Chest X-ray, PA view. Patient: 54 years old, sex M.
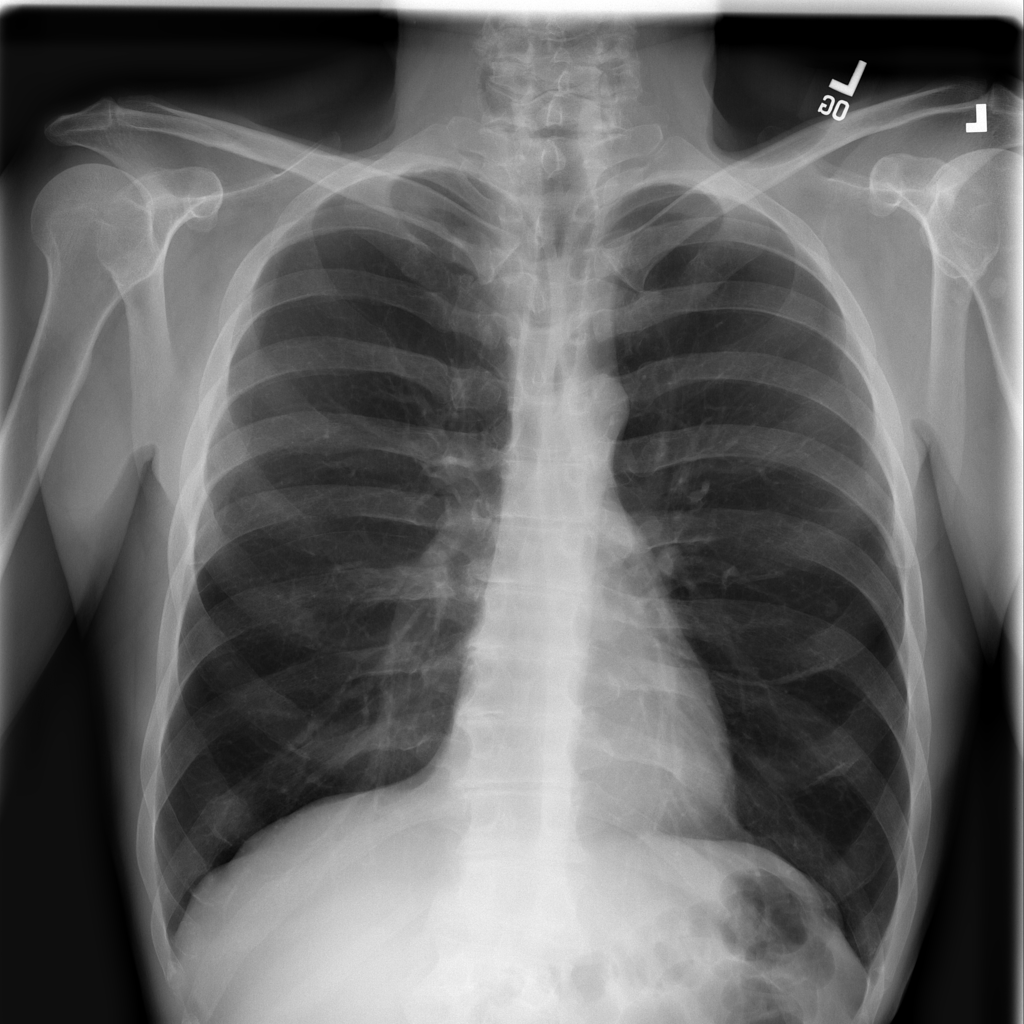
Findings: Infiltration, Nodule